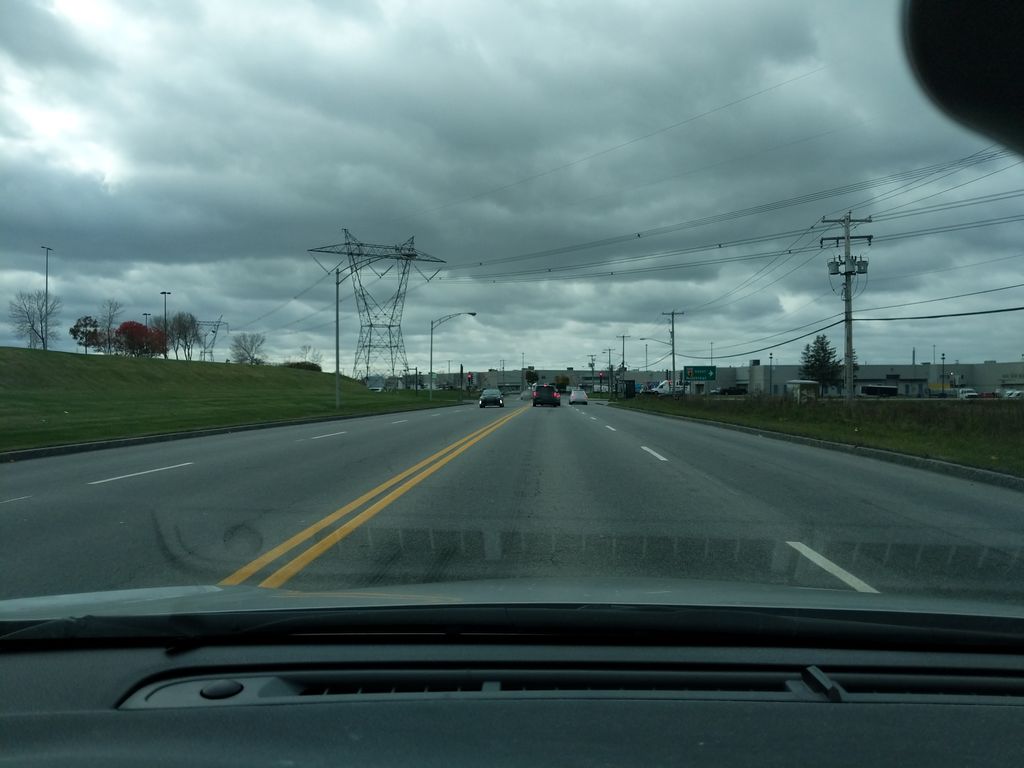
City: quebec_city